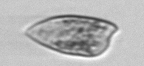
Label: Prorocentrum_dentatum